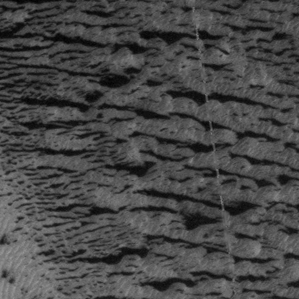
Label: frost